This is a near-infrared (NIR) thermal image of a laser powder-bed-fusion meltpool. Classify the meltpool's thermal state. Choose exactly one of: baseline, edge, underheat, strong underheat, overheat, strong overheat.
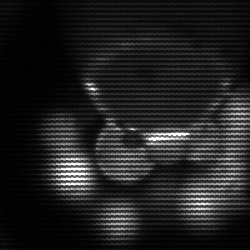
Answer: edge